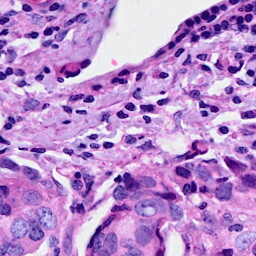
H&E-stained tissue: Breast